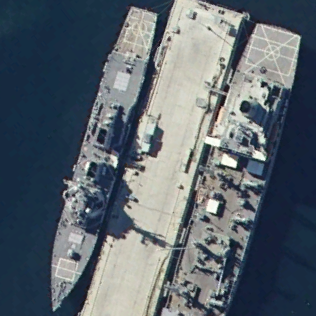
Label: destroyer